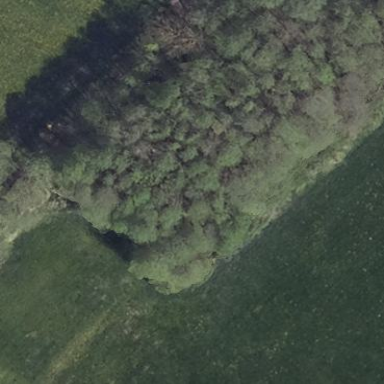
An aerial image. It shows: Forest area.